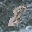
Label: 8